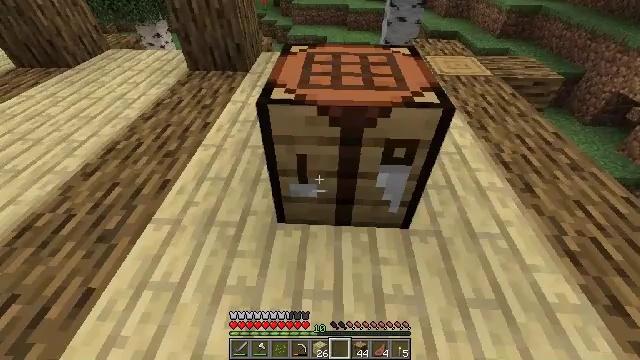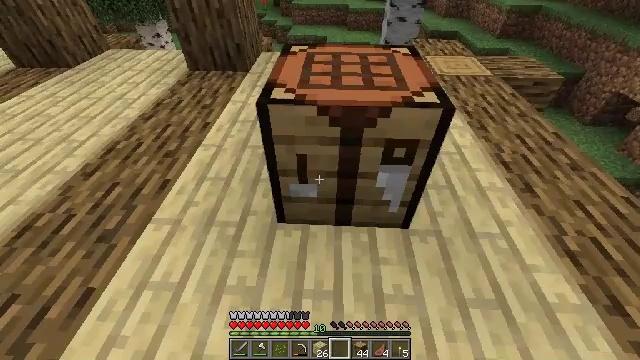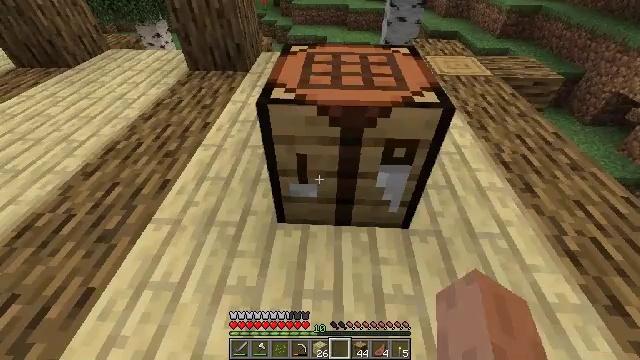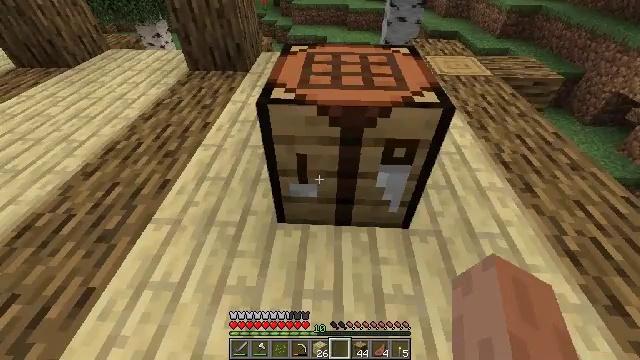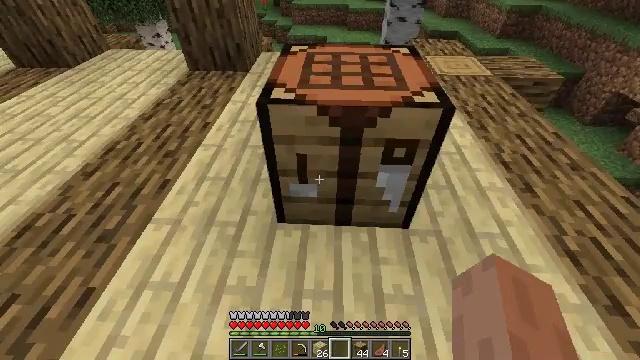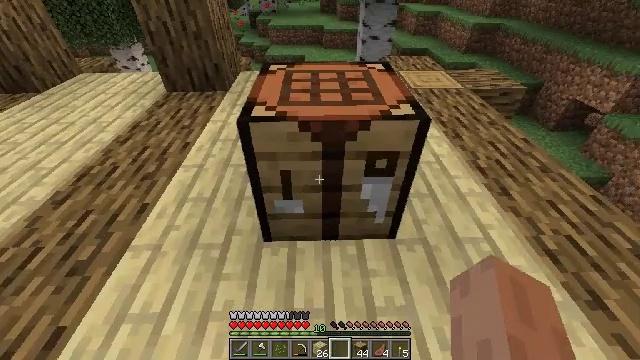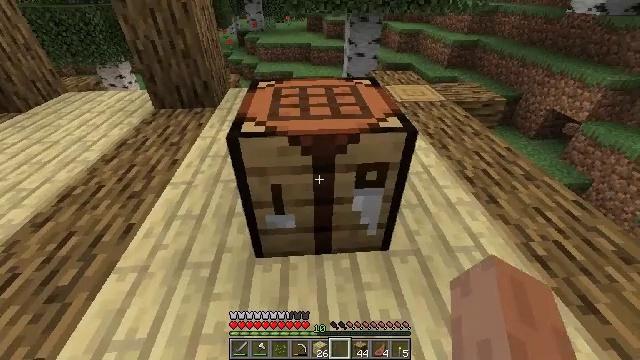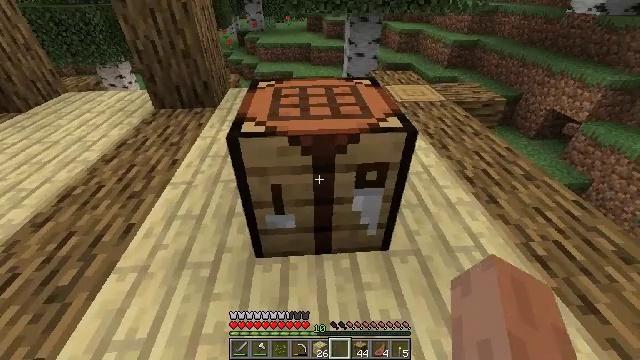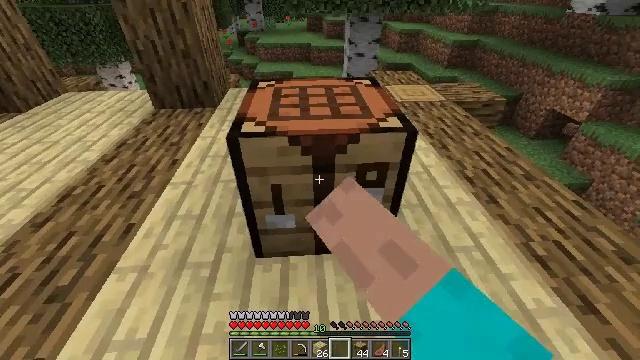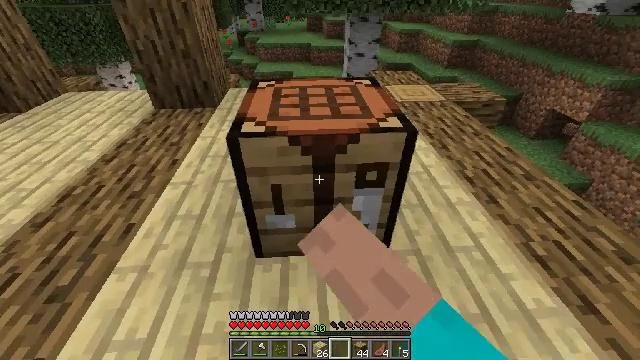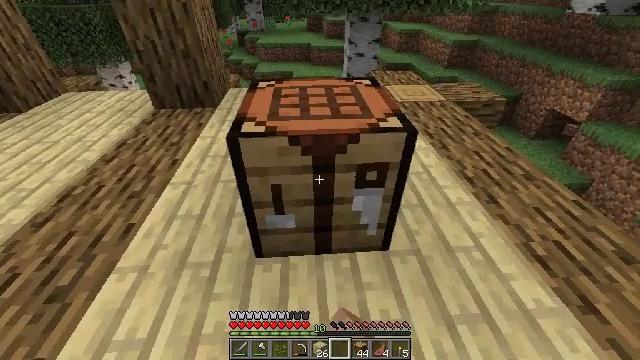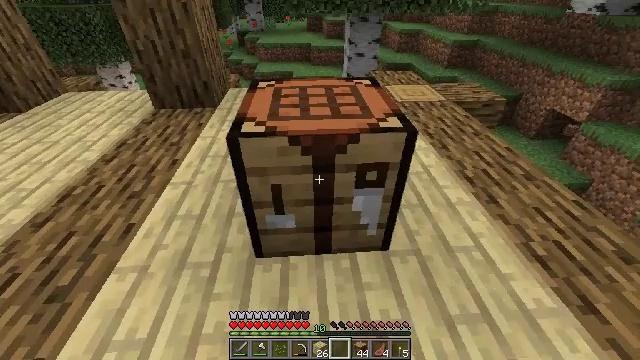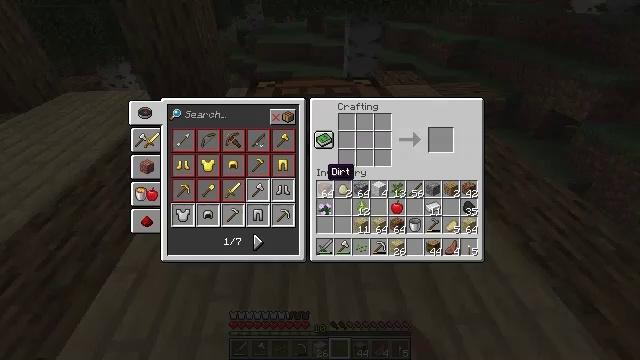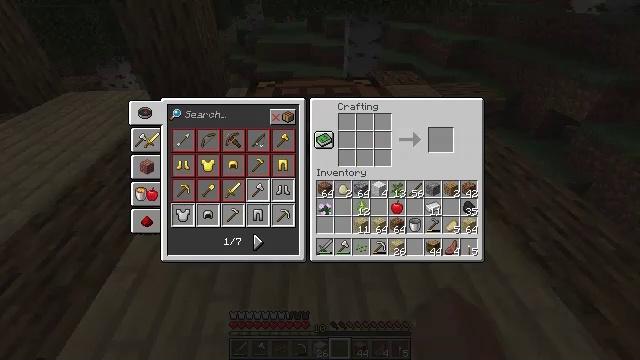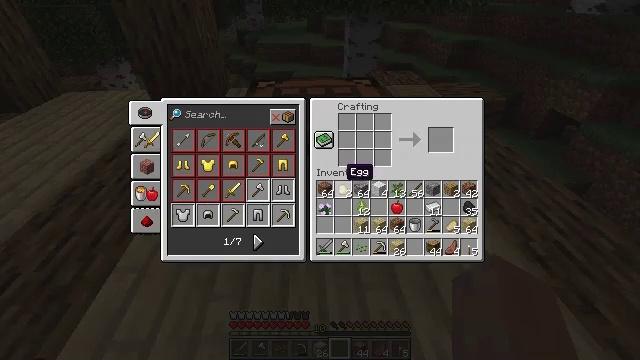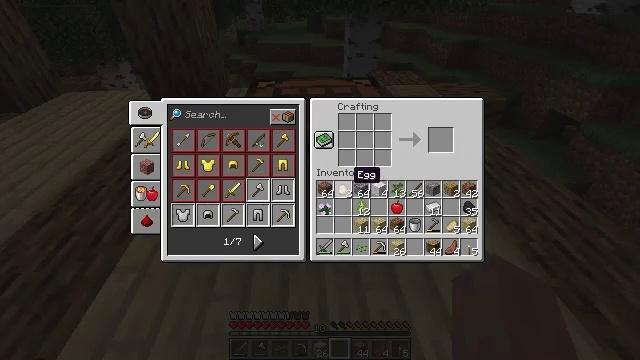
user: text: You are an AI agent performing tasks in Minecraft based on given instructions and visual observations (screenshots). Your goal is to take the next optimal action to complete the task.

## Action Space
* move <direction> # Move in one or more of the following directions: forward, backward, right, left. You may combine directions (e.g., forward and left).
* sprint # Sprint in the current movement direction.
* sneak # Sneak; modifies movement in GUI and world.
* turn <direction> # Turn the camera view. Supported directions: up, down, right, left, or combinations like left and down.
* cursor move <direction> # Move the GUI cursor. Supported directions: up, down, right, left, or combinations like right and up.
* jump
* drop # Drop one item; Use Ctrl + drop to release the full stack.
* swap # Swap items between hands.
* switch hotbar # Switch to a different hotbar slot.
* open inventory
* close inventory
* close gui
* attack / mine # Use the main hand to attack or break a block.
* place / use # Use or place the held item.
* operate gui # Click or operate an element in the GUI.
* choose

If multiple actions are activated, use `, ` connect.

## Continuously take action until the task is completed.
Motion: motion action
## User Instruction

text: Get birch stairs through crafting.
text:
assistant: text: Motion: no_op
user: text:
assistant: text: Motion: no_op
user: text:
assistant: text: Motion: no_op
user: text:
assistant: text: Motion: no_op
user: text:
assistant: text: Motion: turn right and up
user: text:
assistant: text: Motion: turn right and up
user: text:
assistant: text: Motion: use / place
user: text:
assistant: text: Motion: use / place
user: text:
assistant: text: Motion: no_op
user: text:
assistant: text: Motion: no_op
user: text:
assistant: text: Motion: no_op
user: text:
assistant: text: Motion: open gui
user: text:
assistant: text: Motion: no_op
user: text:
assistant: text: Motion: cursor move right
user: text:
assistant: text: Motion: cursor move right
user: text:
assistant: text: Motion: no_op
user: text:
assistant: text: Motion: no_op
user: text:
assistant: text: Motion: no_op
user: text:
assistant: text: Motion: cursor move down
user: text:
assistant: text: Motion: no_op
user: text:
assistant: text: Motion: no_op
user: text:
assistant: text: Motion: cursor move down
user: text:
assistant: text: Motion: no_op
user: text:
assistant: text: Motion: no_op
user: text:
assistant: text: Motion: no_op
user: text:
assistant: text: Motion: no_op
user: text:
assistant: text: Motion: no_op
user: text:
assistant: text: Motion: no_op
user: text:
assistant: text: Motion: no_op
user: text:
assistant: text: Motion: no_op